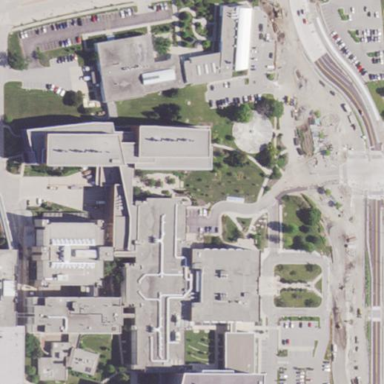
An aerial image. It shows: University building.